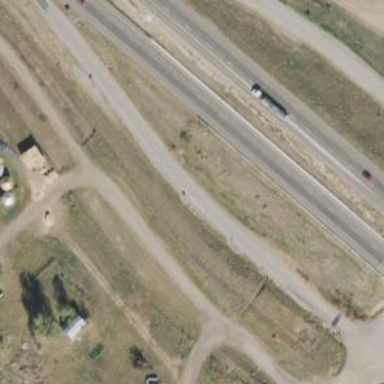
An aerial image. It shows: Asphalt motorway_link at interchange.